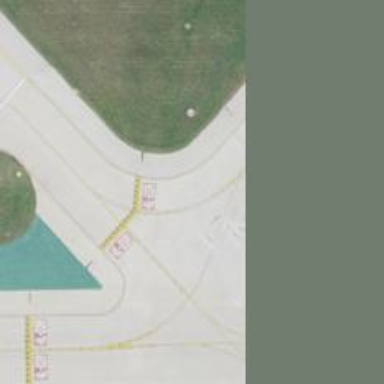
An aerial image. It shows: View of taxiway at the airport.